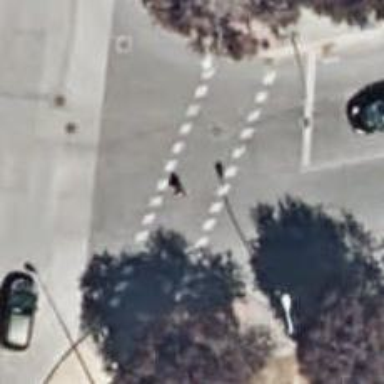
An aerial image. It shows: Crossing with traffic signals.